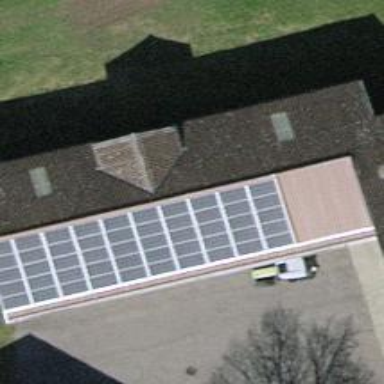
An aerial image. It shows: Solar power generator utilizing photovoltaic technology with solar photovoltaic panels.